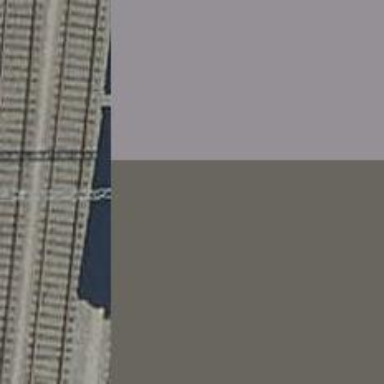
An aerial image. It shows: Rail yard with electrified contact lines for the railway.